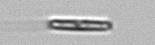
Label: pennate